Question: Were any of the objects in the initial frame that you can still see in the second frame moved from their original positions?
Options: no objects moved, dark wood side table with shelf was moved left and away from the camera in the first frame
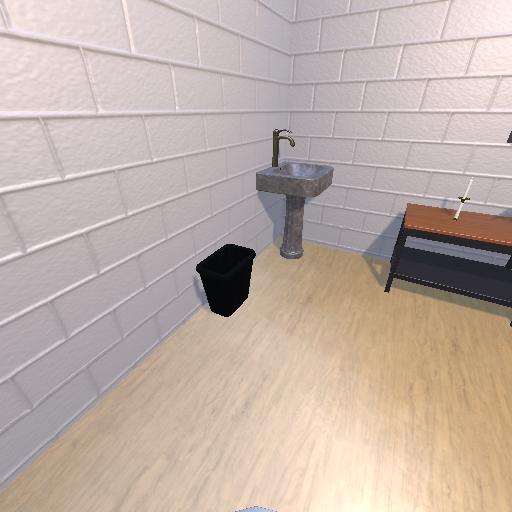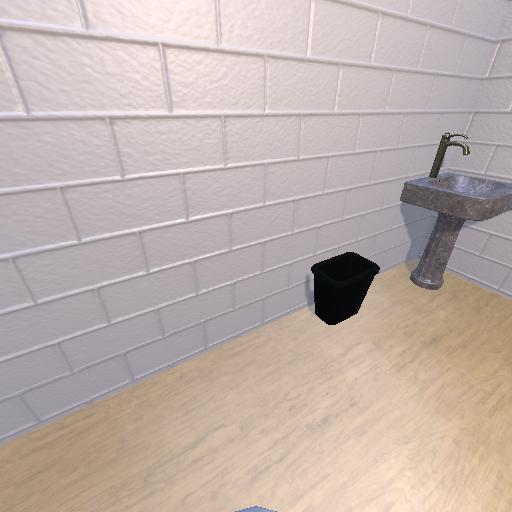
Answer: no objects moved